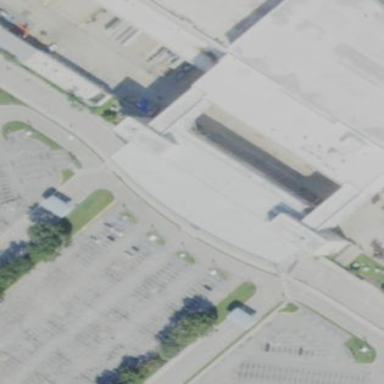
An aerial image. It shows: View of roof of building.